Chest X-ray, AP view. Patient: 57 years old, sex M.
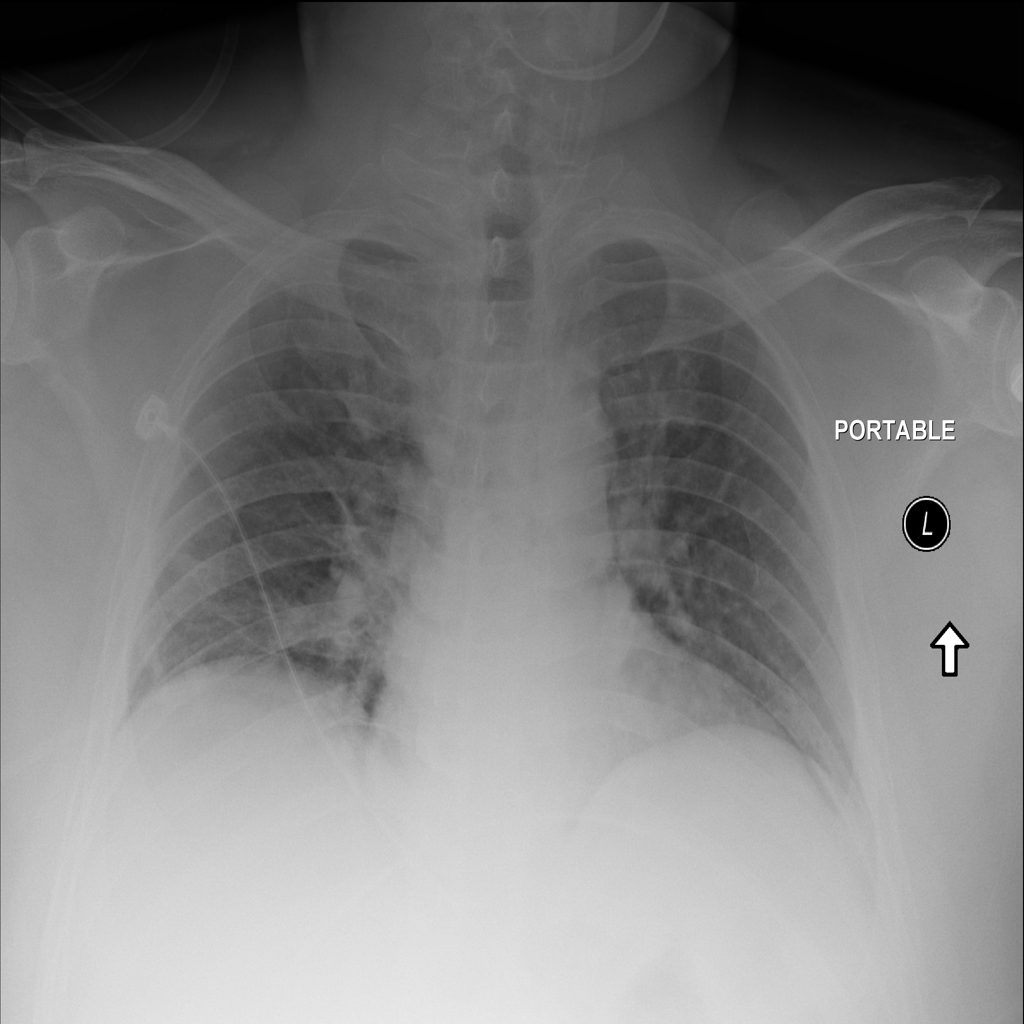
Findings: Infiltration